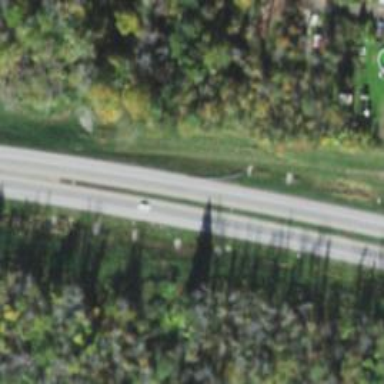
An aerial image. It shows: Asphalt trunk highway.